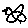
Label: bird